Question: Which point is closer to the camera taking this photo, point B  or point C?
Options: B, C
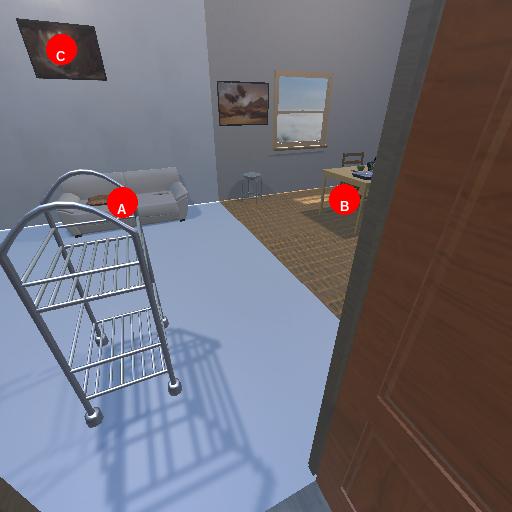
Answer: B